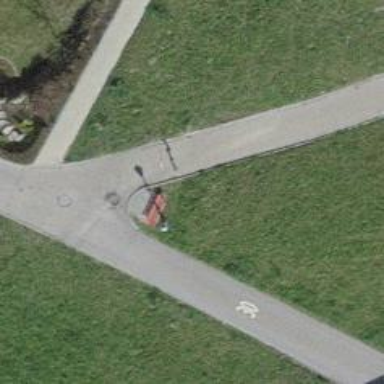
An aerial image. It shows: Bollard.